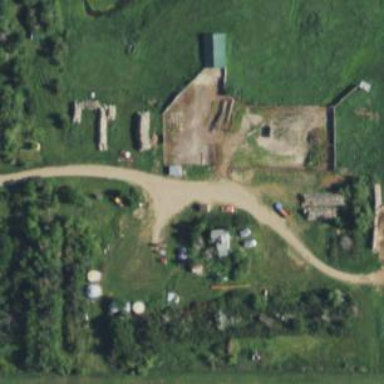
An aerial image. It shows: Farmyard area.